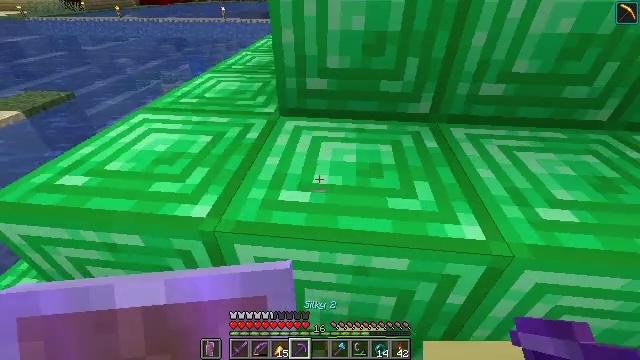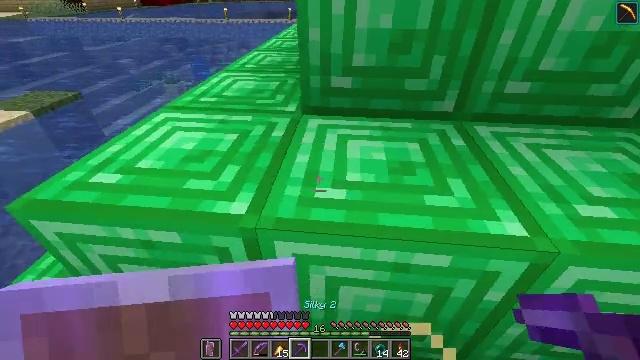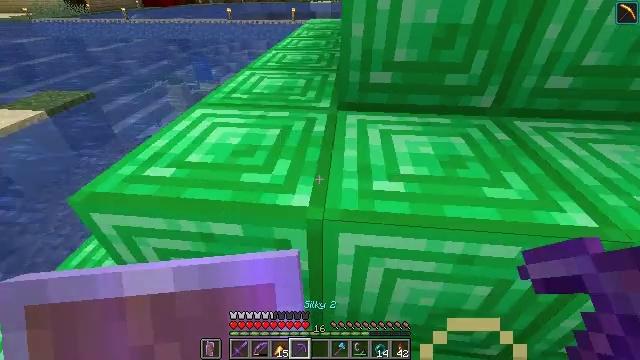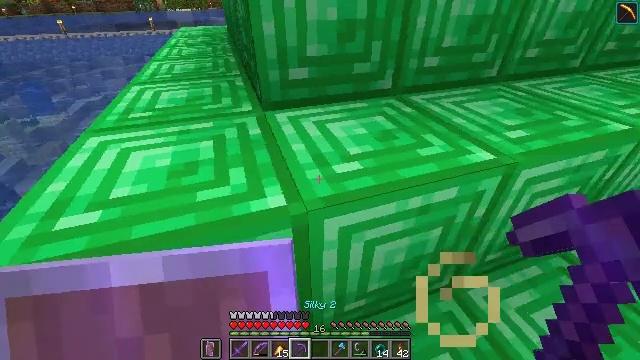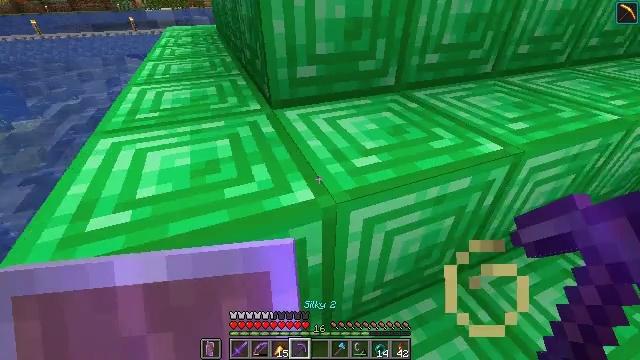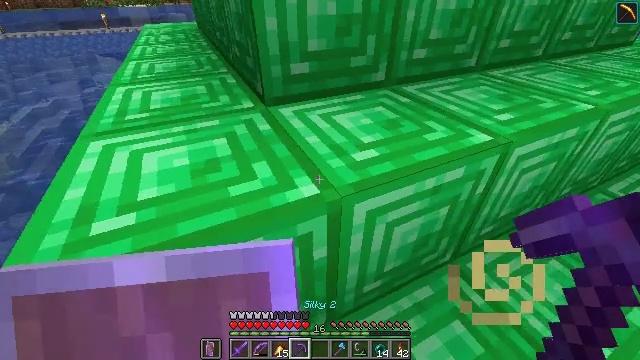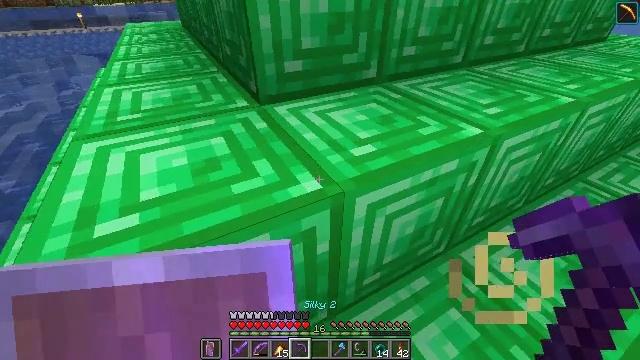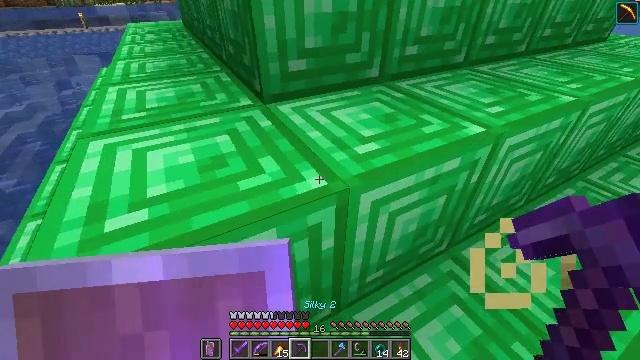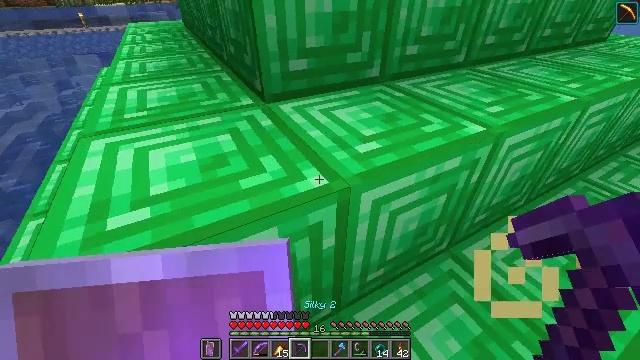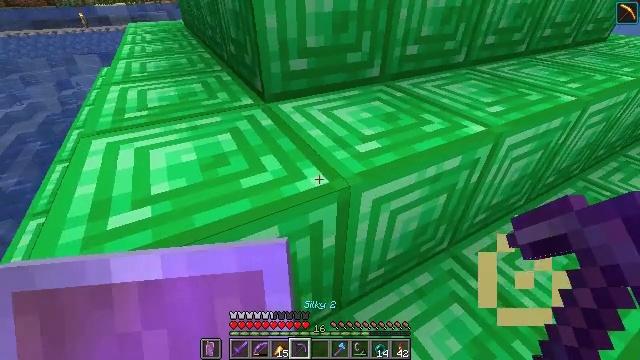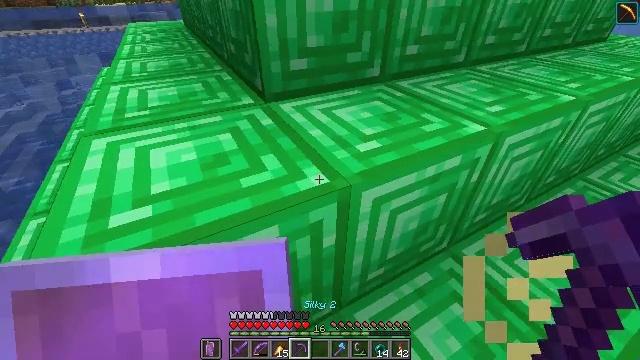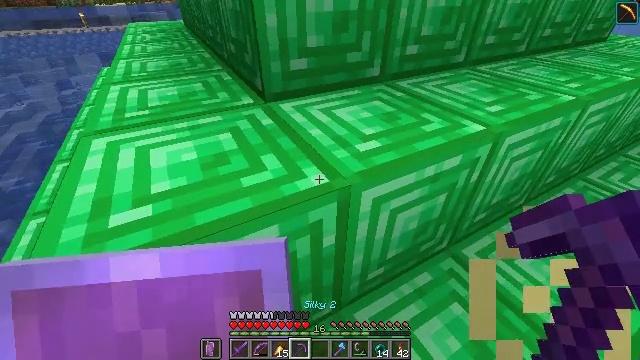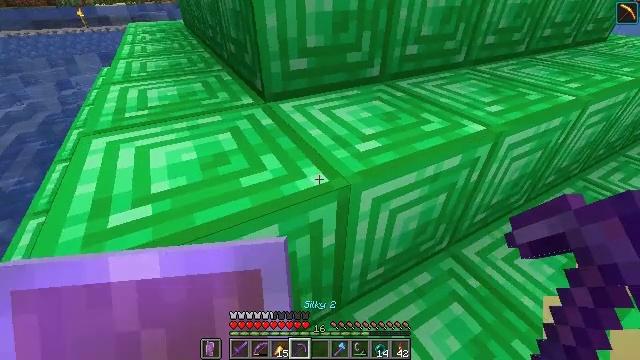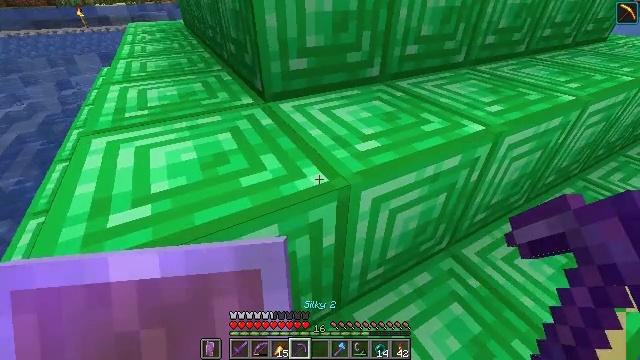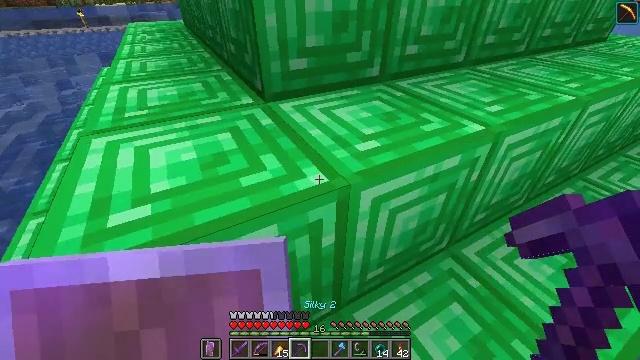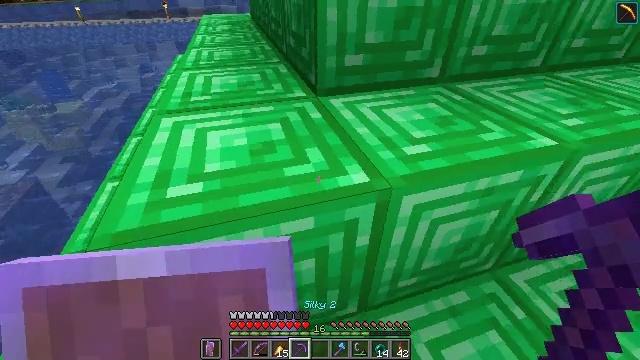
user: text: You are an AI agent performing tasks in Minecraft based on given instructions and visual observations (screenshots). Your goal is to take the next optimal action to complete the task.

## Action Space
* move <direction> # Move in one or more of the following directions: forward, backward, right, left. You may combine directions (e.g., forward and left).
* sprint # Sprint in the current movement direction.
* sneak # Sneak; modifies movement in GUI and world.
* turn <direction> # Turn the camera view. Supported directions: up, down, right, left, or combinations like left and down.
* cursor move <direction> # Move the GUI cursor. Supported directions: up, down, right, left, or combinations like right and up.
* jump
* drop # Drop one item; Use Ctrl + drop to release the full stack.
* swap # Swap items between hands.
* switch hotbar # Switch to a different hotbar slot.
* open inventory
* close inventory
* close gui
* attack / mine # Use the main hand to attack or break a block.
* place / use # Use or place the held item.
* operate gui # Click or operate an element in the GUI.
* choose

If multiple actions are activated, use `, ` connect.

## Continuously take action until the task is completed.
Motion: motion action
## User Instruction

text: Mine the emerald block.
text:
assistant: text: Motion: move left
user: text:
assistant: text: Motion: move left
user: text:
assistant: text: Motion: move left, turn right
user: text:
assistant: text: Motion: turn right
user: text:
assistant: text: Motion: turn right
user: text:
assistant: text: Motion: turn right
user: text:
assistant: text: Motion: no_op
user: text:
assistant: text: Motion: no_op
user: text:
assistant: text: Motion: no_op
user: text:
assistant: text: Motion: no_op
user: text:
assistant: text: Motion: no_op
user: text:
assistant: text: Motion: no_op
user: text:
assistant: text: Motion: no_op
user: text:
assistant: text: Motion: no_op
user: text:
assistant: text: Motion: turn left
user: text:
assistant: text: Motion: turn left
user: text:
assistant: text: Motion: no_op
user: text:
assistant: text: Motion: no_op
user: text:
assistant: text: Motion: no_op
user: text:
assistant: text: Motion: no_op
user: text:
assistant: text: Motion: attack / mine
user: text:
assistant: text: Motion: attack / mine
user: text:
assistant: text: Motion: attack / mine
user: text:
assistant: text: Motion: attack / mine
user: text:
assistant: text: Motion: no_op
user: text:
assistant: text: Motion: move forward
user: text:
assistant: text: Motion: move forward
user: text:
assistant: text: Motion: move forward
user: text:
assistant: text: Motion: move forward
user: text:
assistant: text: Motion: attack / mine